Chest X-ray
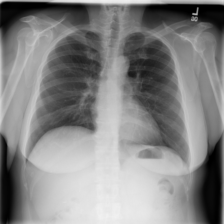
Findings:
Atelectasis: negative
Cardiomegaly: negative
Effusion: negative
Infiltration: negative
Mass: negative
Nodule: negative
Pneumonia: negative
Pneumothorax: negative
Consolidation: negative
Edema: negative
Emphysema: negative
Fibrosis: negative
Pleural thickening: negative
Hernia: negative